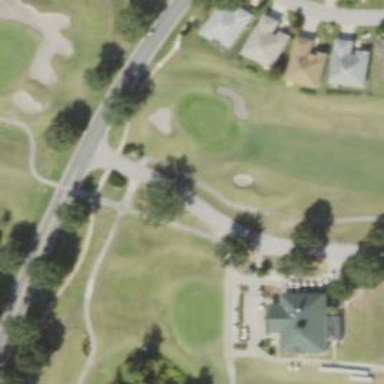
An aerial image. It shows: Path for golf carts.